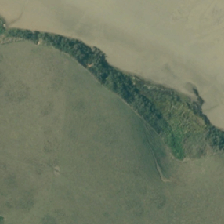
Land cover: shortrotation_cropland